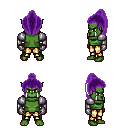
a pixel art fantasy rpg character, male body template, orc, green skin, steel arm armor, gold greaves, purple long topknot hairstyle, metal gloves, four views (front, back, left, right), 2x2 character sprite sheet, small pixel art, hard edges, no anti-aliasing